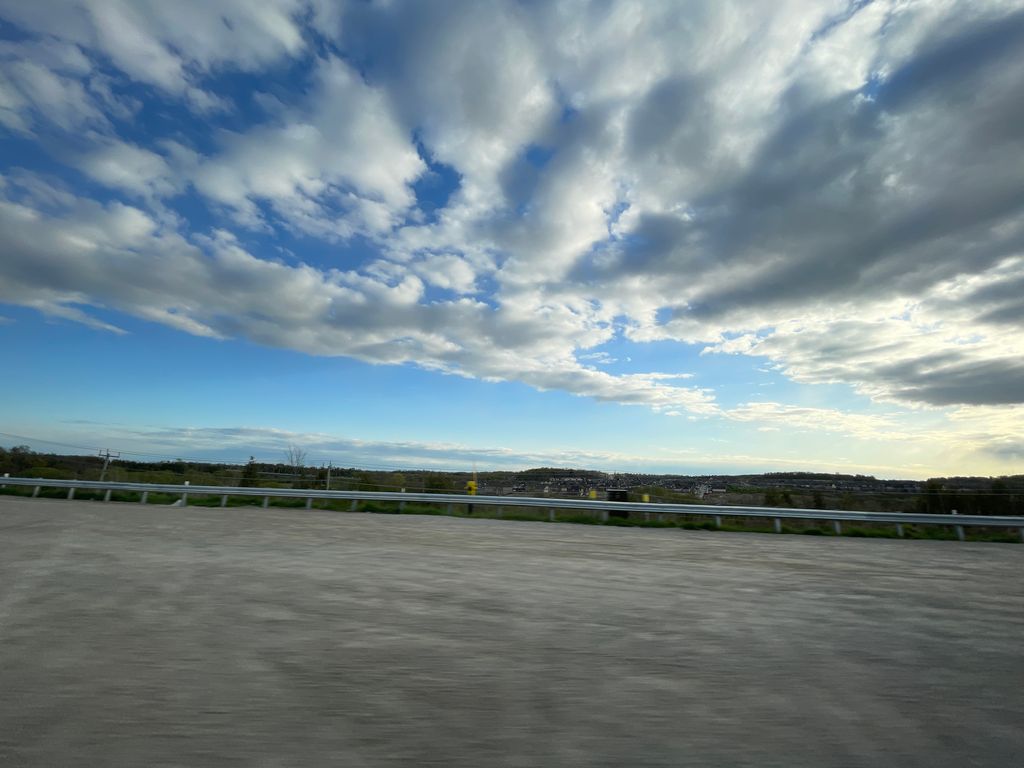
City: kitchener-waterloo